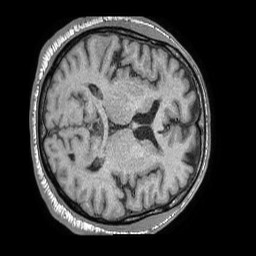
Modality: T1w
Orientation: axial
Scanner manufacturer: philips
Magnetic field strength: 1.5 T
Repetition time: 0.007874 s
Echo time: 0.003667 s